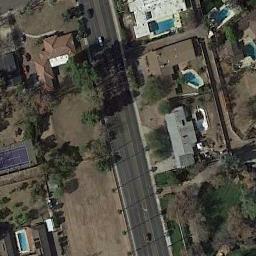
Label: freeway